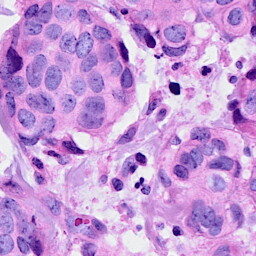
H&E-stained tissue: Breast